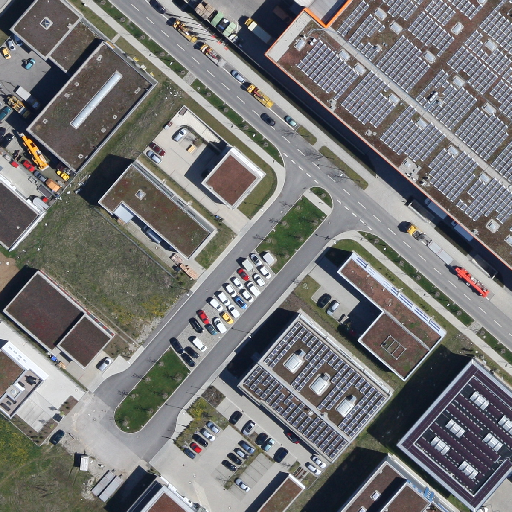
Referring expression: sidewalk